Aerial crown-view tile of a tropical tree (Barro Colorado Island, Panama), acquired 20240813:
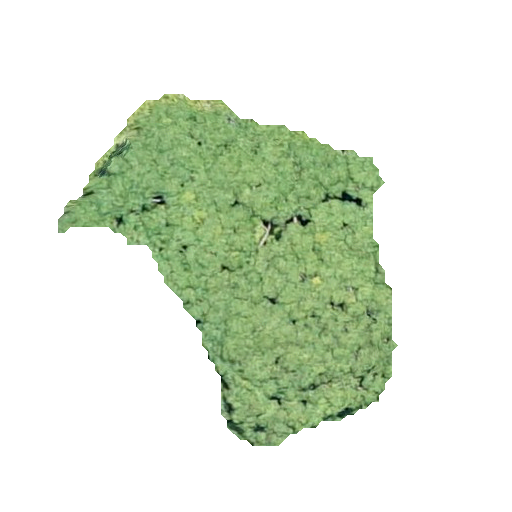
Species: Tabebuia rosea
GBIF accepted scientific name: Tabebuia rosea
Crown area: 103.676 m²